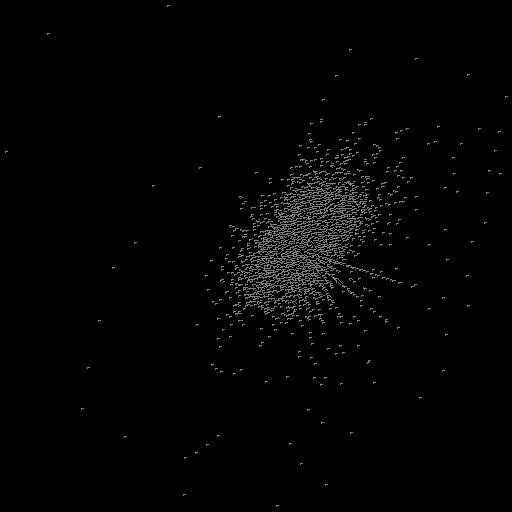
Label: supernova